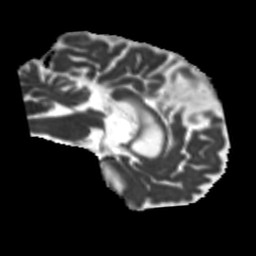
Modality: MD
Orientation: sagittal
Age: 58
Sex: male
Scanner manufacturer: siemens
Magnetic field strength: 3 T
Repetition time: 5.25 s
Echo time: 0.08 s